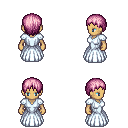
a pixel art fantasy rpg character, female body template, human, tanned skin, underdress, magenta pants, pink plain hairstyle, four views (front, back, left, right), 2x2 character sprite sheet, small pixel art, hard edges, no anti-aliasing